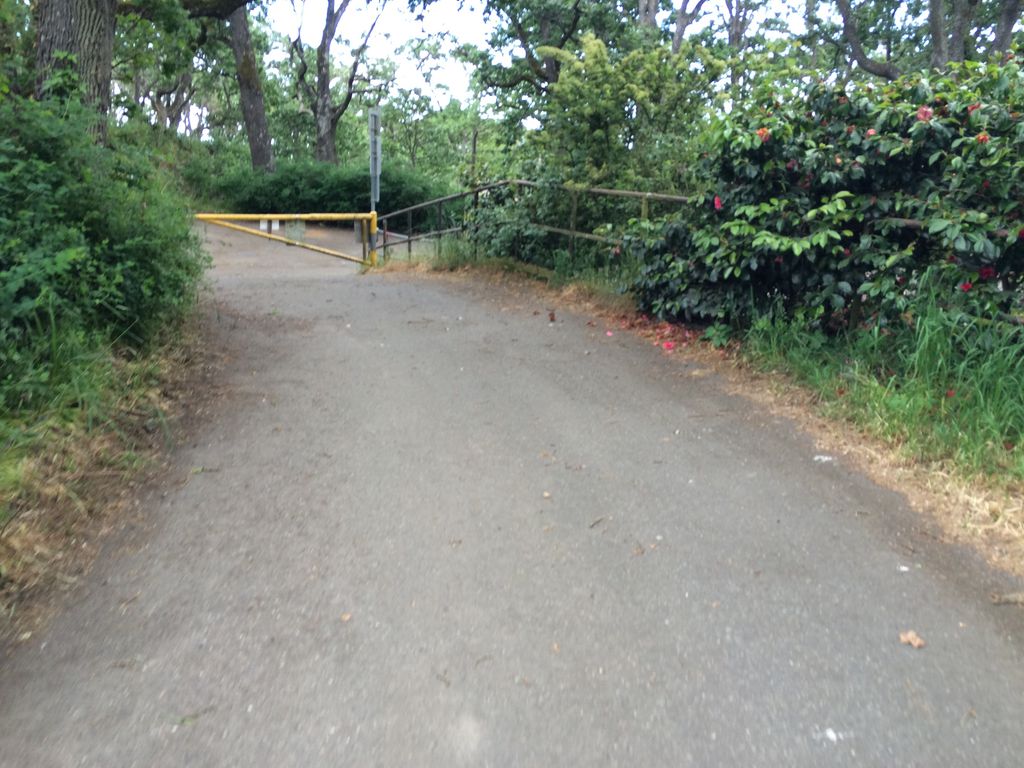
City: victoria